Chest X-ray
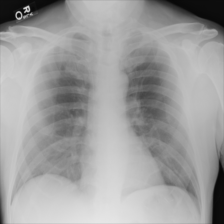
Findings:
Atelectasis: negative
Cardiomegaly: negative
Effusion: negative
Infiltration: negative
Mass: negative
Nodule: negative
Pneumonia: negative
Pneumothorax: negative
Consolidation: negative
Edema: negative
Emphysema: negative
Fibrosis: negative
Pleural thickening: negative
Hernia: negative